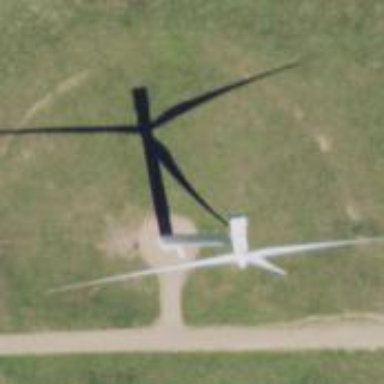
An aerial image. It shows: Wind generator in the form of horizontal axis wind turbine.